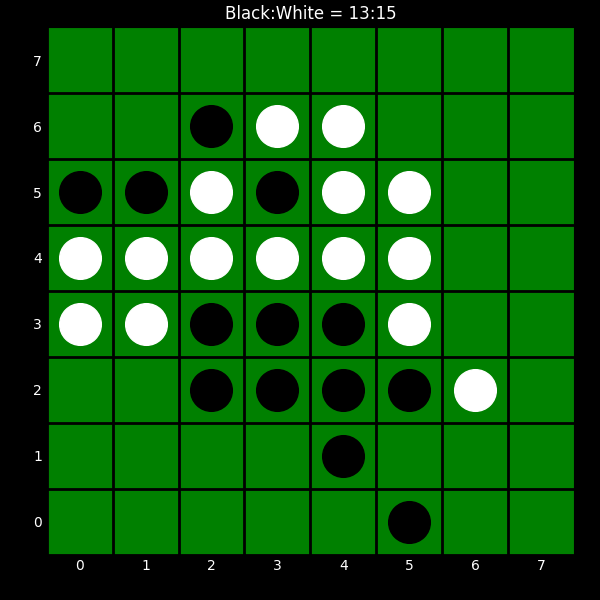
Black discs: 13
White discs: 15